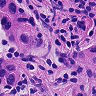
Metastatic tissue present: yes